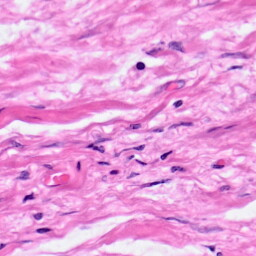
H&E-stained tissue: Pancreatic